Question: Count the number of objects in the diagram.
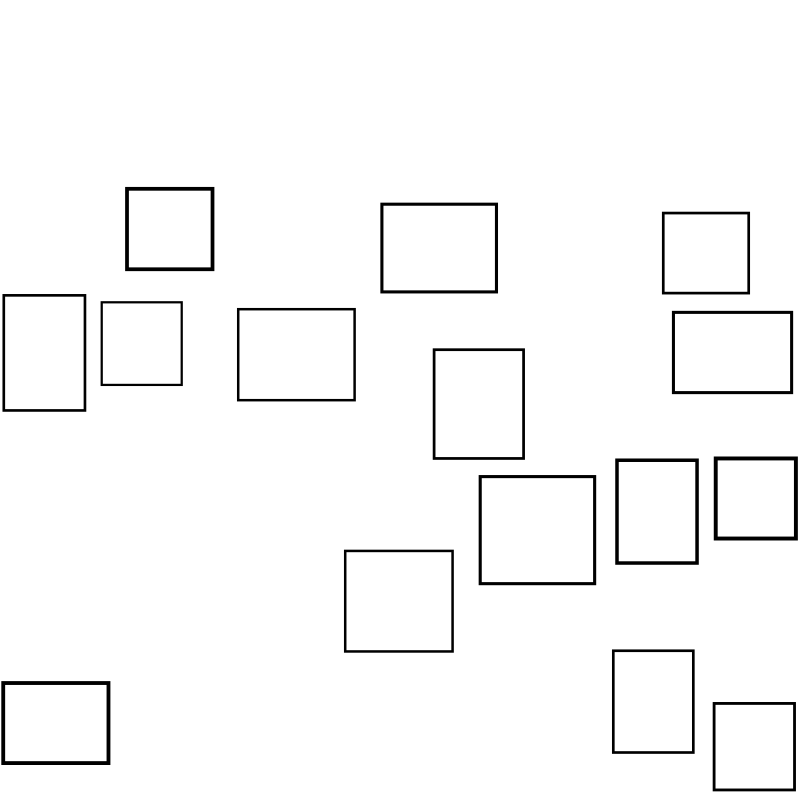
Answer: 15